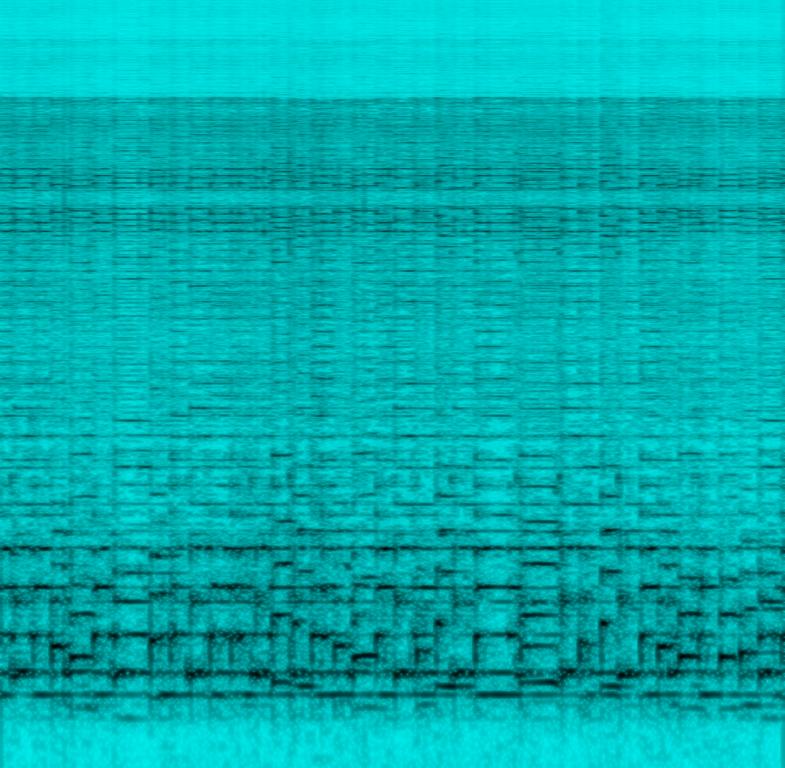
This music clip is a Lively Banjo instrumental. The tempo is fast with a spirited Banjo lead harmony. The music is simple, cheerful, happy, festive, upbeat and vivacious. The audio is not very clear as it is a home recording. The music has a country or folk song vibe.